Field crop: maize
Growth stage: 2
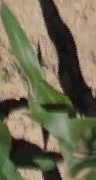
Species: maize